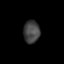
Tissue: prostate
Cell type: T cells
Senescence score: 0.2877
Nuclear area (px): 360
Mean DAPI intensity: 67.197